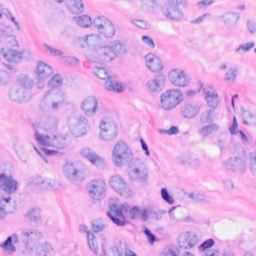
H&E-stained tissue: Breast